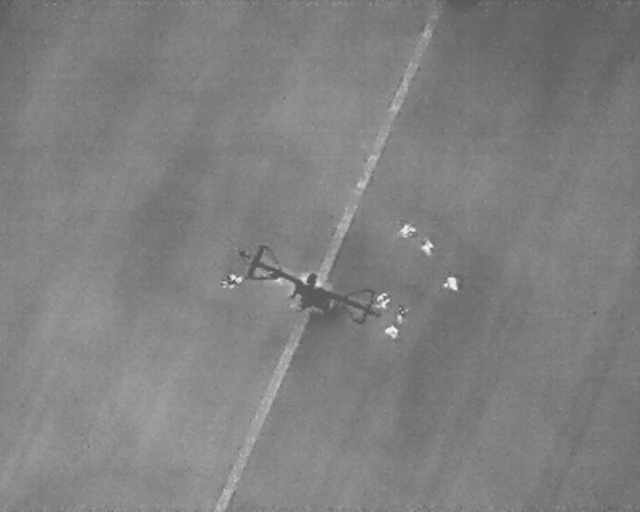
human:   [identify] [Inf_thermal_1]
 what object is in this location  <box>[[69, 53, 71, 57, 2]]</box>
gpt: <ref>1 medium person at the right</ref>